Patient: sex M, age 46
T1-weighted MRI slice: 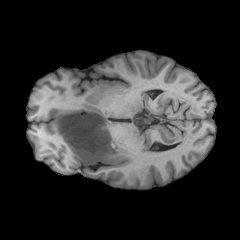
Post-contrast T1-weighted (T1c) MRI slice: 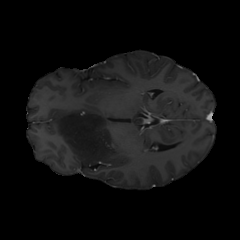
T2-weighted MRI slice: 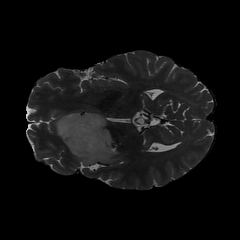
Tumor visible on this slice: yes
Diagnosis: Astrocytoma, IDH-mutant
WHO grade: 2